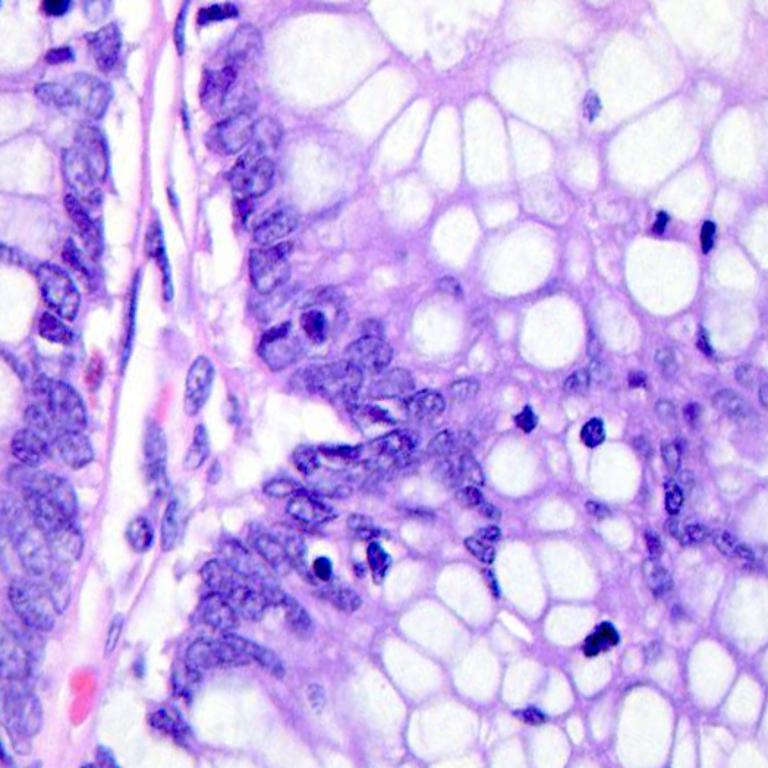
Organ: colon
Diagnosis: benign